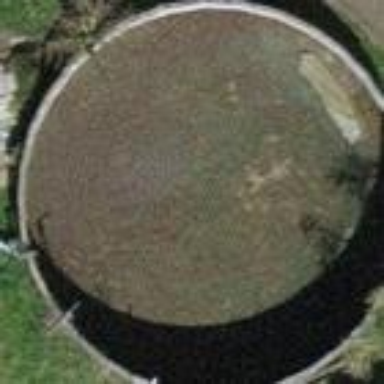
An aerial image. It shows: Storage tank with man-made structure.